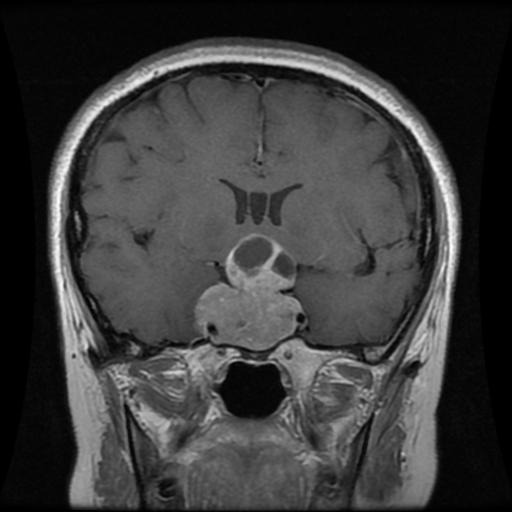
Label: pituitary